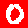
Digit: 0